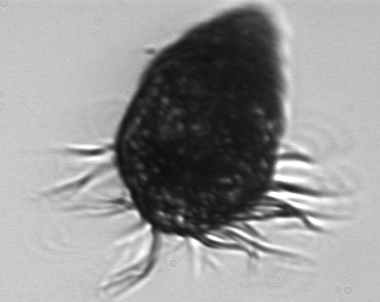
Label: Laboea_strobila